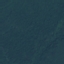
Label: Forest